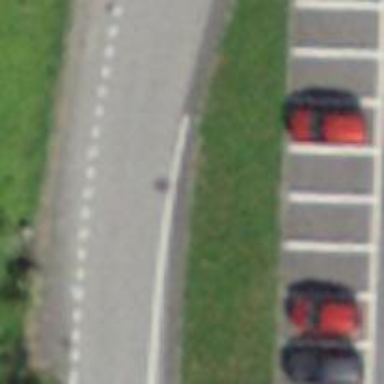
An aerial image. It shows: Parking available on the street side.